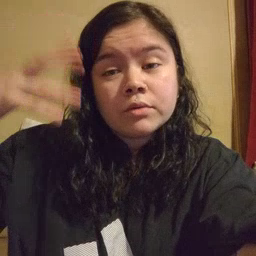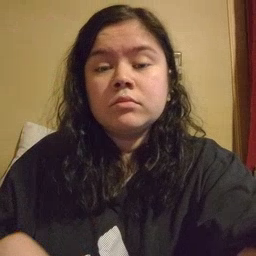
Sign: shower